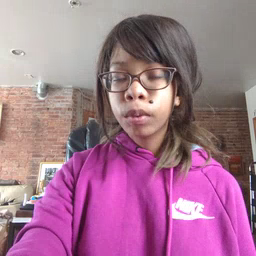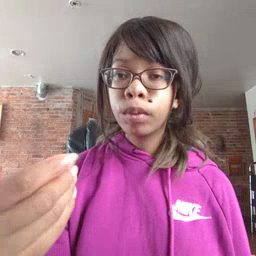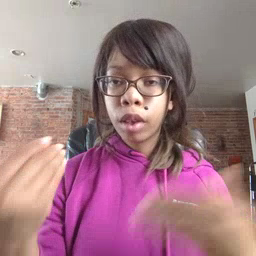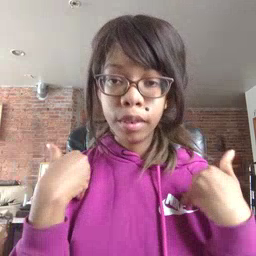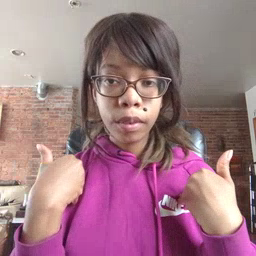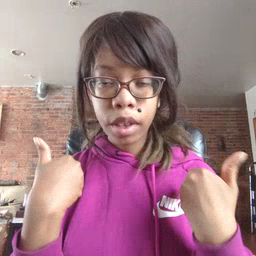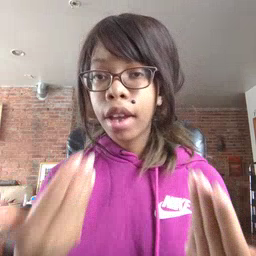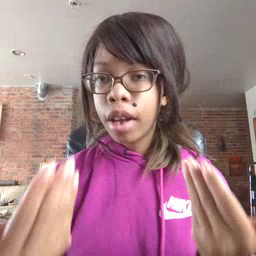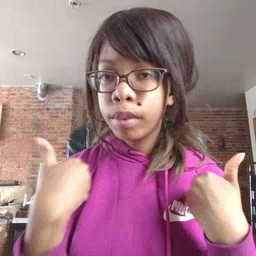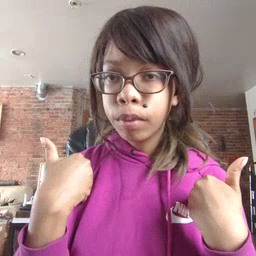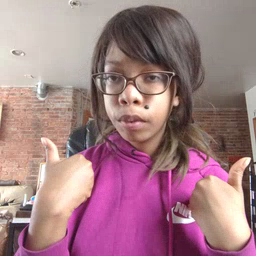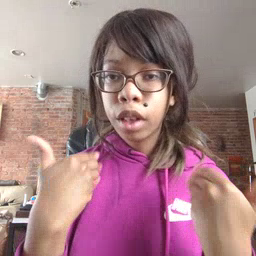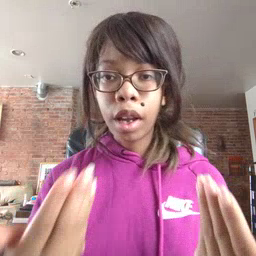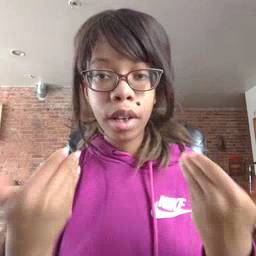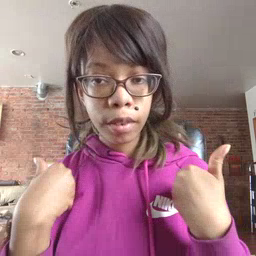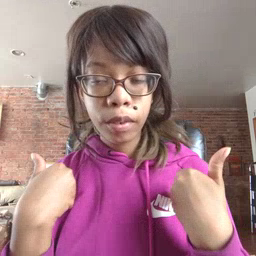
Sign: have